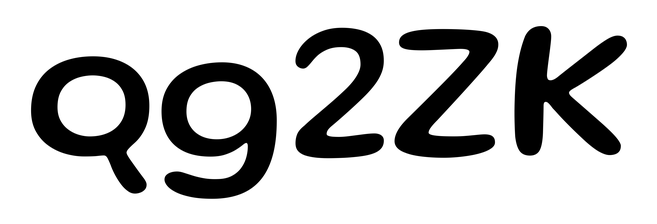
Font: Gluten_Regular